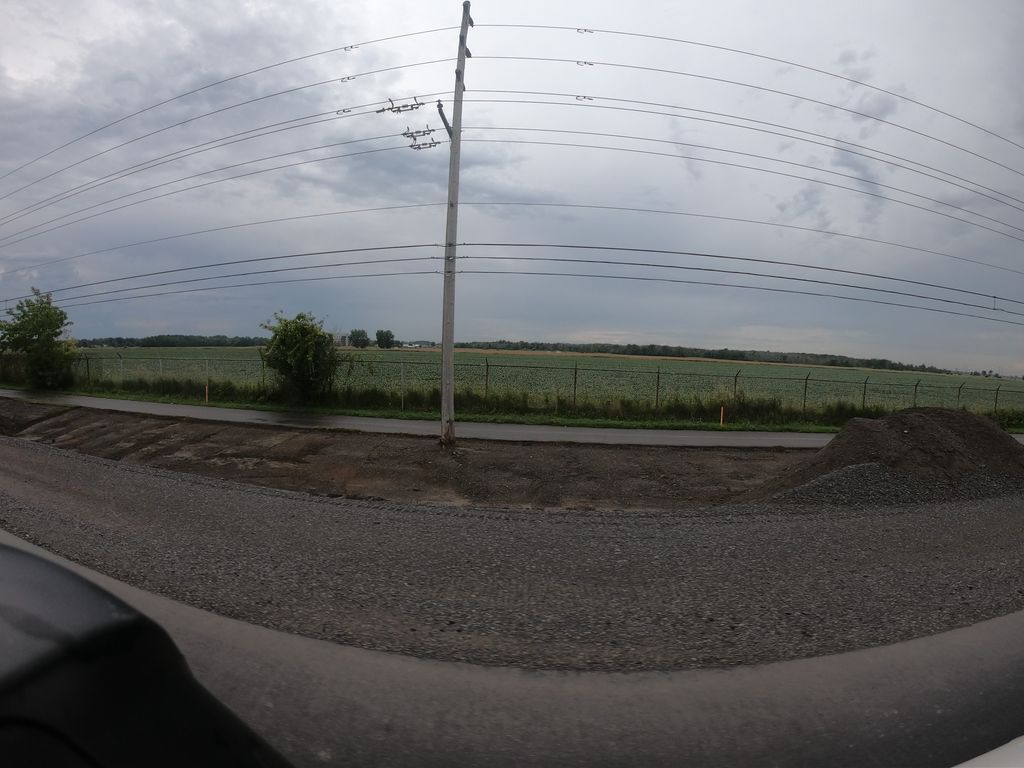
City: ottawa-gatineau